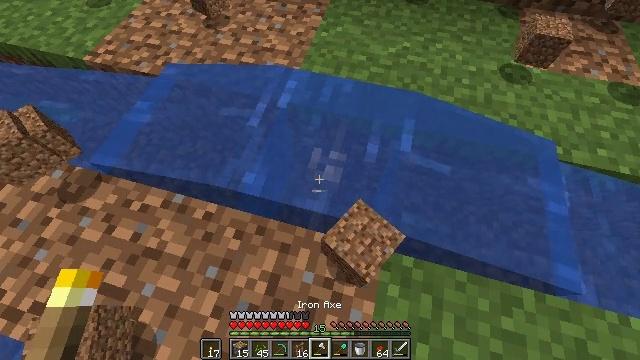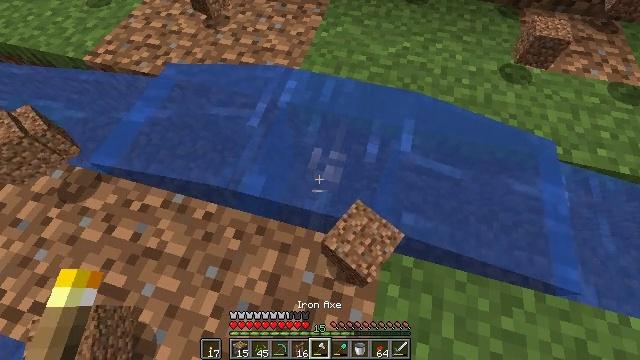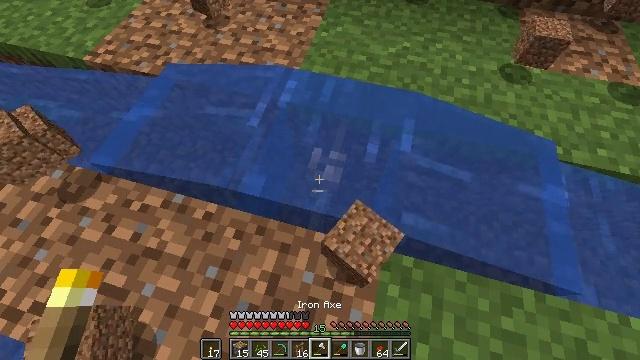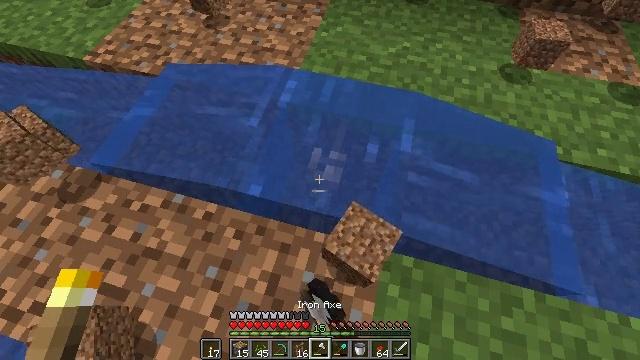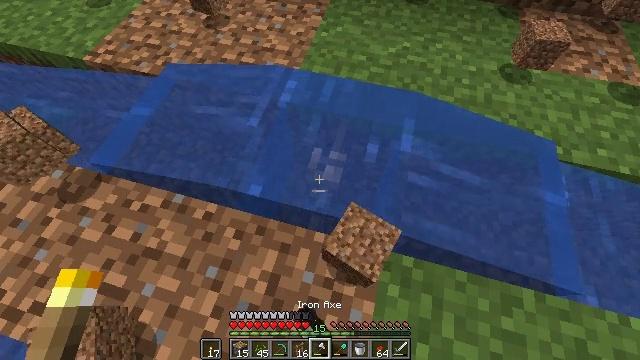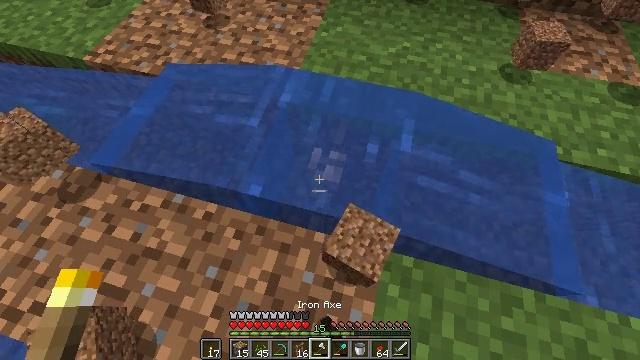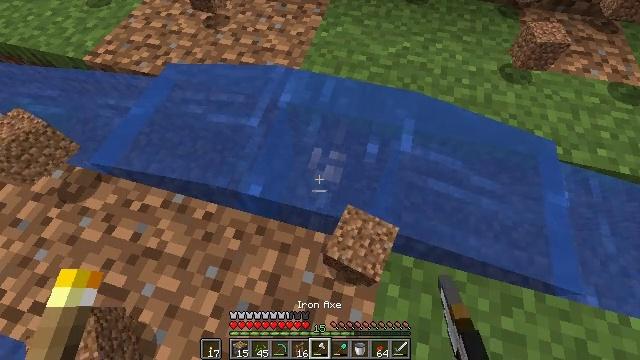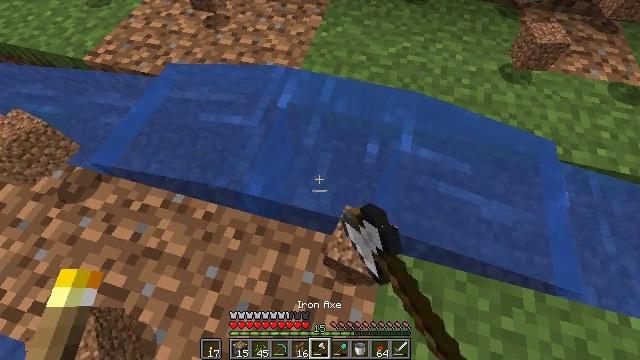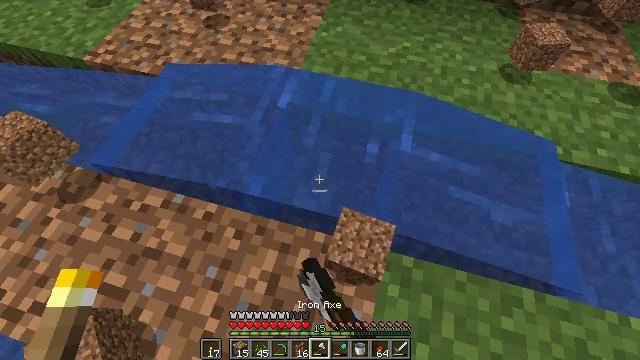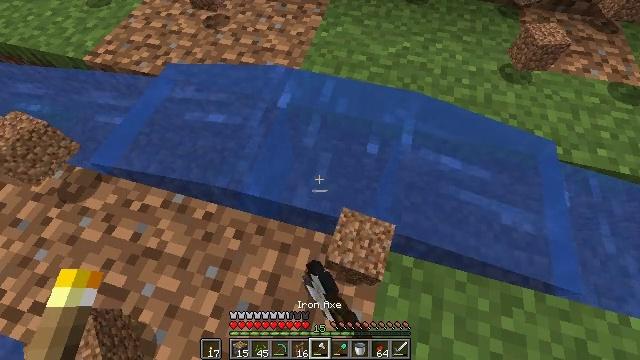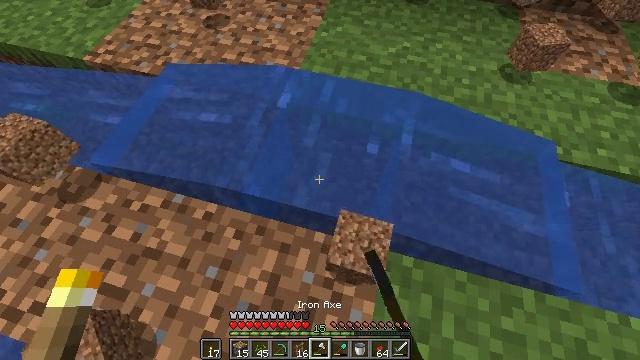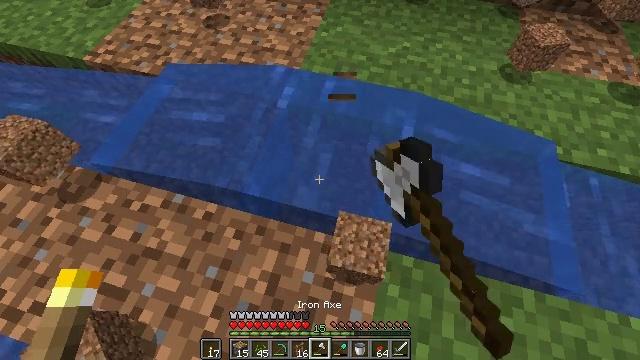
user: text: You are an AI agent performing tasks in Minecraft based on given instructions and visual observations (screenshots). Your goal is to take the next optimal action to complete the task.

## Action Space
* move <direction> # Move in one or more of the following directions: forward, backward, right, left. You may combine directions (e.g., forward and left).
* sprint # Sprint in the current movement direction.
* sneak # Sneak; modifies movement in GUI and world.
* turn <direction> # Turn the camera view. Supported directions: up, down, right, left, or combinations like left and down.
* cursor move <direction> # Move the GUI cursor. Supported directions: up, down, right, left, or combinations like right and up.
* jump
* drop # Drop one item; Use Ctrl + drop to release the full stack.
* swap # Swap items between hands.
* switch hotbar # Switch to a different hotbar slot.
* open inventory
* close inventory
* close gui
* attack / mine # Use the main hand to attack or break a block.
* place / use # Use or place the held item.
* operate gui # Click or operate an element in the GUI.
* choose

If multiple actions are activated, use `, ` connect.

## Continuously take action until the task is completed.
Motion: motion action
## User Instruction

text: Remove the jungle fence from its place.
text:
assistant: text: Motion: attack / mine
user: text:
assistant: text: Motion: attack / mine
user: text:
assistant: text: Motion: attack / mine
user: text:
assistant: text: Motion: attack / mine
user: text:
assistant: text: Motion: attack / mine
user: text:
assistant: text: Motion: attack / mine
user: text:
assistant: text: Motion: attack / mine
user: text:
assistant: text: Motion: attack / mine
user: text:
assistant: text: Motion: attack / mine
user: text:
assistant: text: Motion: attack / mine
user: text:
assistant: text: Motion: attack / mine
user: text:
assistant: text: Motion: attack / mine